Field crop: maize
Growth stage: 2
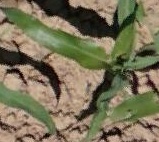
Species: maize